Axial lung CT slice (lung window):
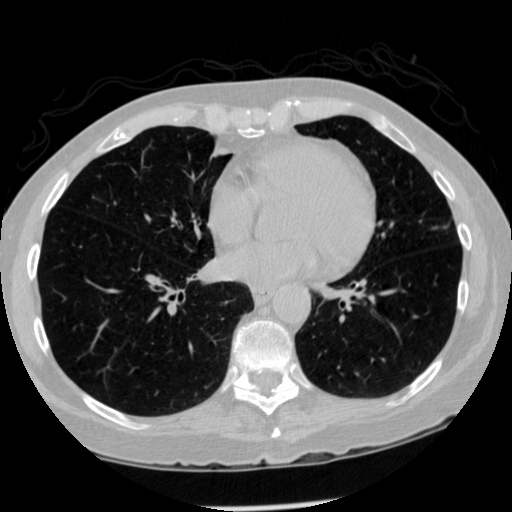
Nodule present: no